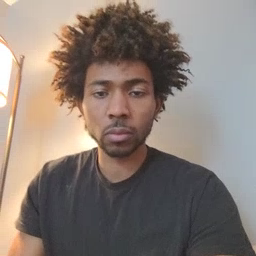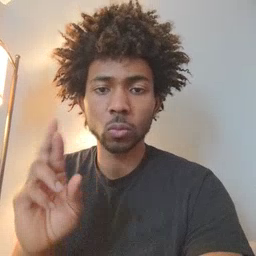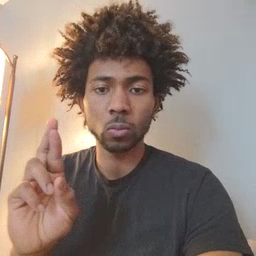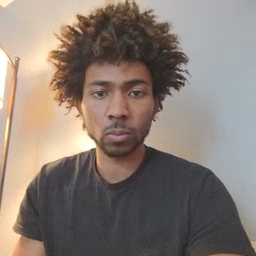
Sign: refrigerator